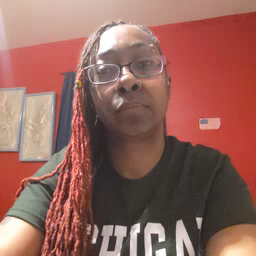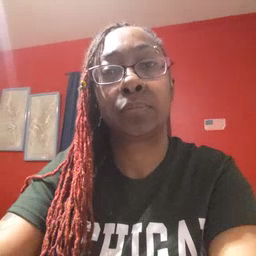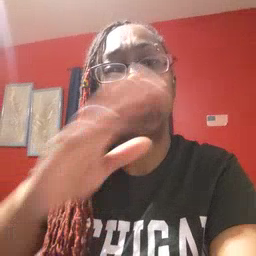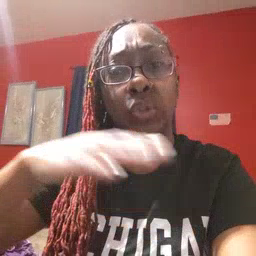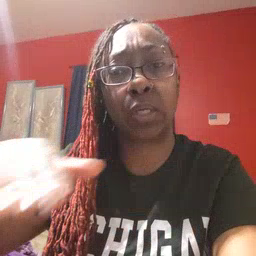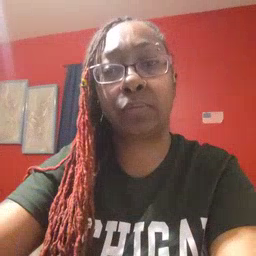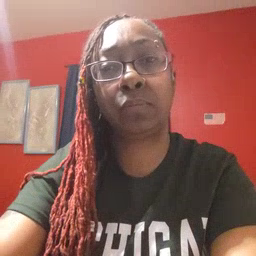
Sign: child